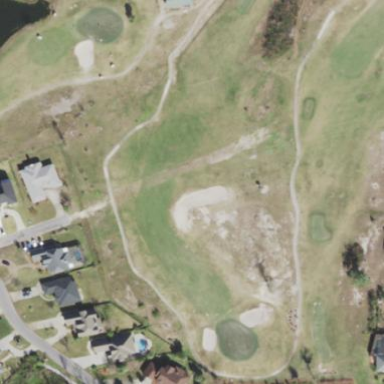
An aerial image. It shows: Grassy area designated as golf fairway.